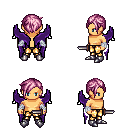
a pixel art fantasy rpg character, male body template, human, tanned skin, purple wings, gold greaves, pink pixie cut hairstyle, white cloth bandages, metal boots, dagger, four views (front, back, left, right), 2x2 character sprite sheet, small pixel art, hard edges, no anti-aliasing